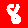
Digit: 8